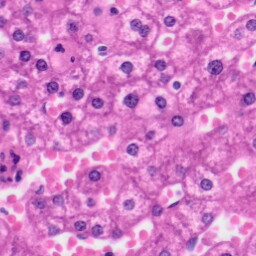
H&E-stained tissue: Liver